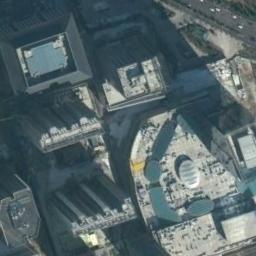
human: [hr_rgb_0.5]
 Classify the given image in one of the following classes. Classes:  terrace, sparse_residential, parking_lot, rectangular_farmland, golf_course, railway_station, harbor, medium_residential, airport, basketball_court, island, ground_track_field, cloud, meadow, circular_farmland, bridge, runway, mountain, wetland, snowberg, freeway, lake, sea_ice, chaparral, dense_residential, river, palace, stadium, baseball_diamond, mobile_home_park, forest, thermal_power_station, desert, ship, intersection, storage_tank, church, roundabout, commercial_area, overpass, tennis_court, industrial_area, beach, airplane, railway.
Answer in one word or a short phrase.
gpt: commercial_area